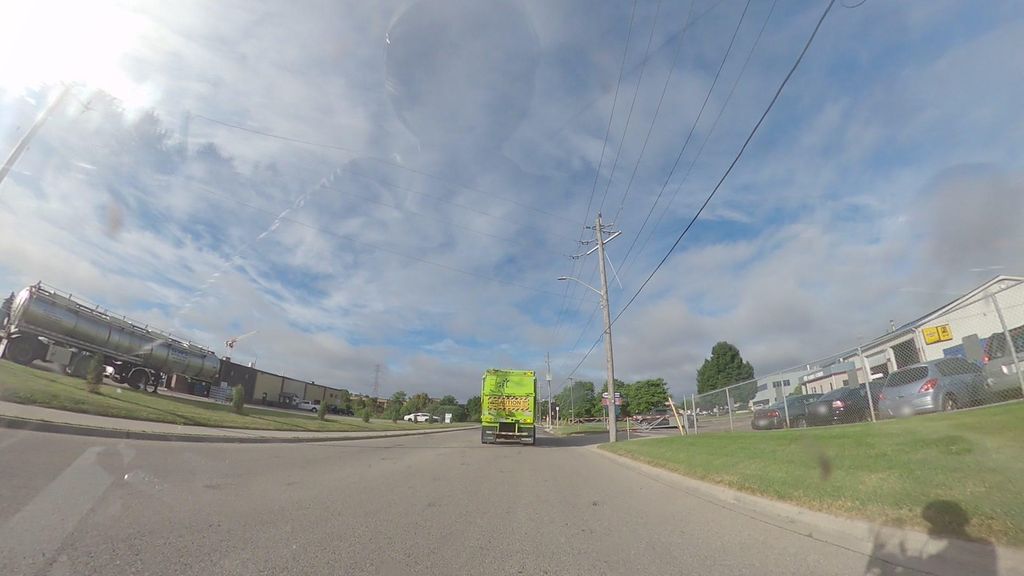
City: kitchener-waterloo